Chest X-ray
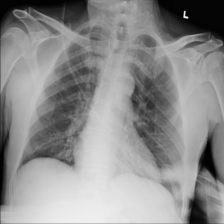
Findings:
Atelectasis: negative
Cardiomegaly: negative
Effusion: negative
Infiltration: positive
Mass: negative
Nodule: negative
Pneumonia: negative
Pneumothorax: negative
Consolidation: negative
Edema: negative
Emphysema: negative
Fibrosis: negative
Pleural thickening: negative
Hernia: negative